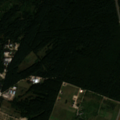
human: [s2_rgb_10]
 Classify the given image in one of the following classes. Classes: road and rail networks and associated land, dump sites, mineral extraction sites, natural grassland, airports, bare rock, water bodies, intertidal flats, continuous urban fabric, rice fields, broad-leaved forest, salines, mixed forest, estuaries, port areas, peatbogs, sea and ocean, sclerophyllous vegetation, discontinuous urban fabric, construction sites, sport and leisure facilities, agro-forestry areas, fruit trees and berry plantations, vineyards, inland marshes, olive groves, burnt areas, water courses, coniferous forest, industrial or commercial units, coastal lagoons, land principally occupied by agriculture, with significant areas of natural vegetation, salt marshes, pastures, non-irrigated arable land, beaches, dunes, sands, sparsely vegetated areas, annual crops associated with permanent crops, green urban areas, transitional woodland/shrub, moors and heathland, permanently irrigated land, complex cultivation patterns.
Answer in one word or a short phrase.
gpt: industrial or commercial units, non-irrigated arable land, complex cultivation patterns, broad-leaved forest, coniferous forest, mixed forest, transitional woodland/shrub